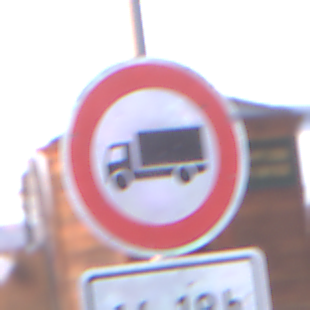
Verkehrszeichen: VerbotFuerKraftfahrzeugeUeberDreiKommaFuenfTonnen
Zusatzzeichen unten: ZeitangabenOhneBeschraenkungAufWochentage1
Umgebung: Outdoor, Urban
Tageszeit: SunriseSunset
Wetter: Clear
Licht: Natural
Jahreszeit: NotSpecified
Kontrast: MediumContrast